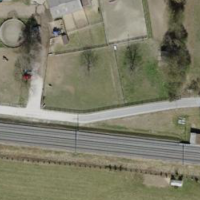
EUNIS habitat code: 52
Species observed at this site:
Hirundo rustica